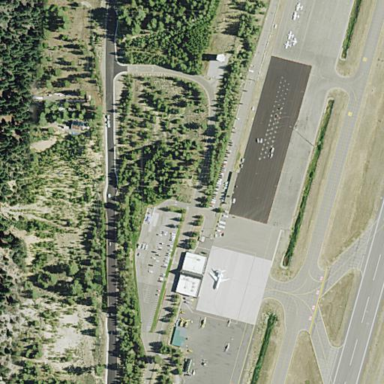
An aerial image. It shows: Apron at the airport.